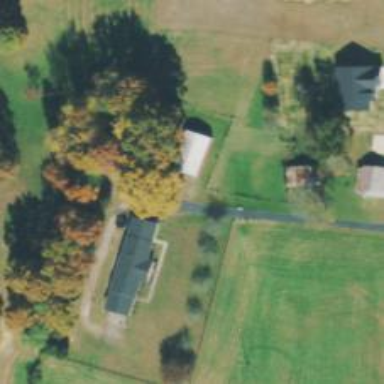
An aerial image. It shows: Driveway.